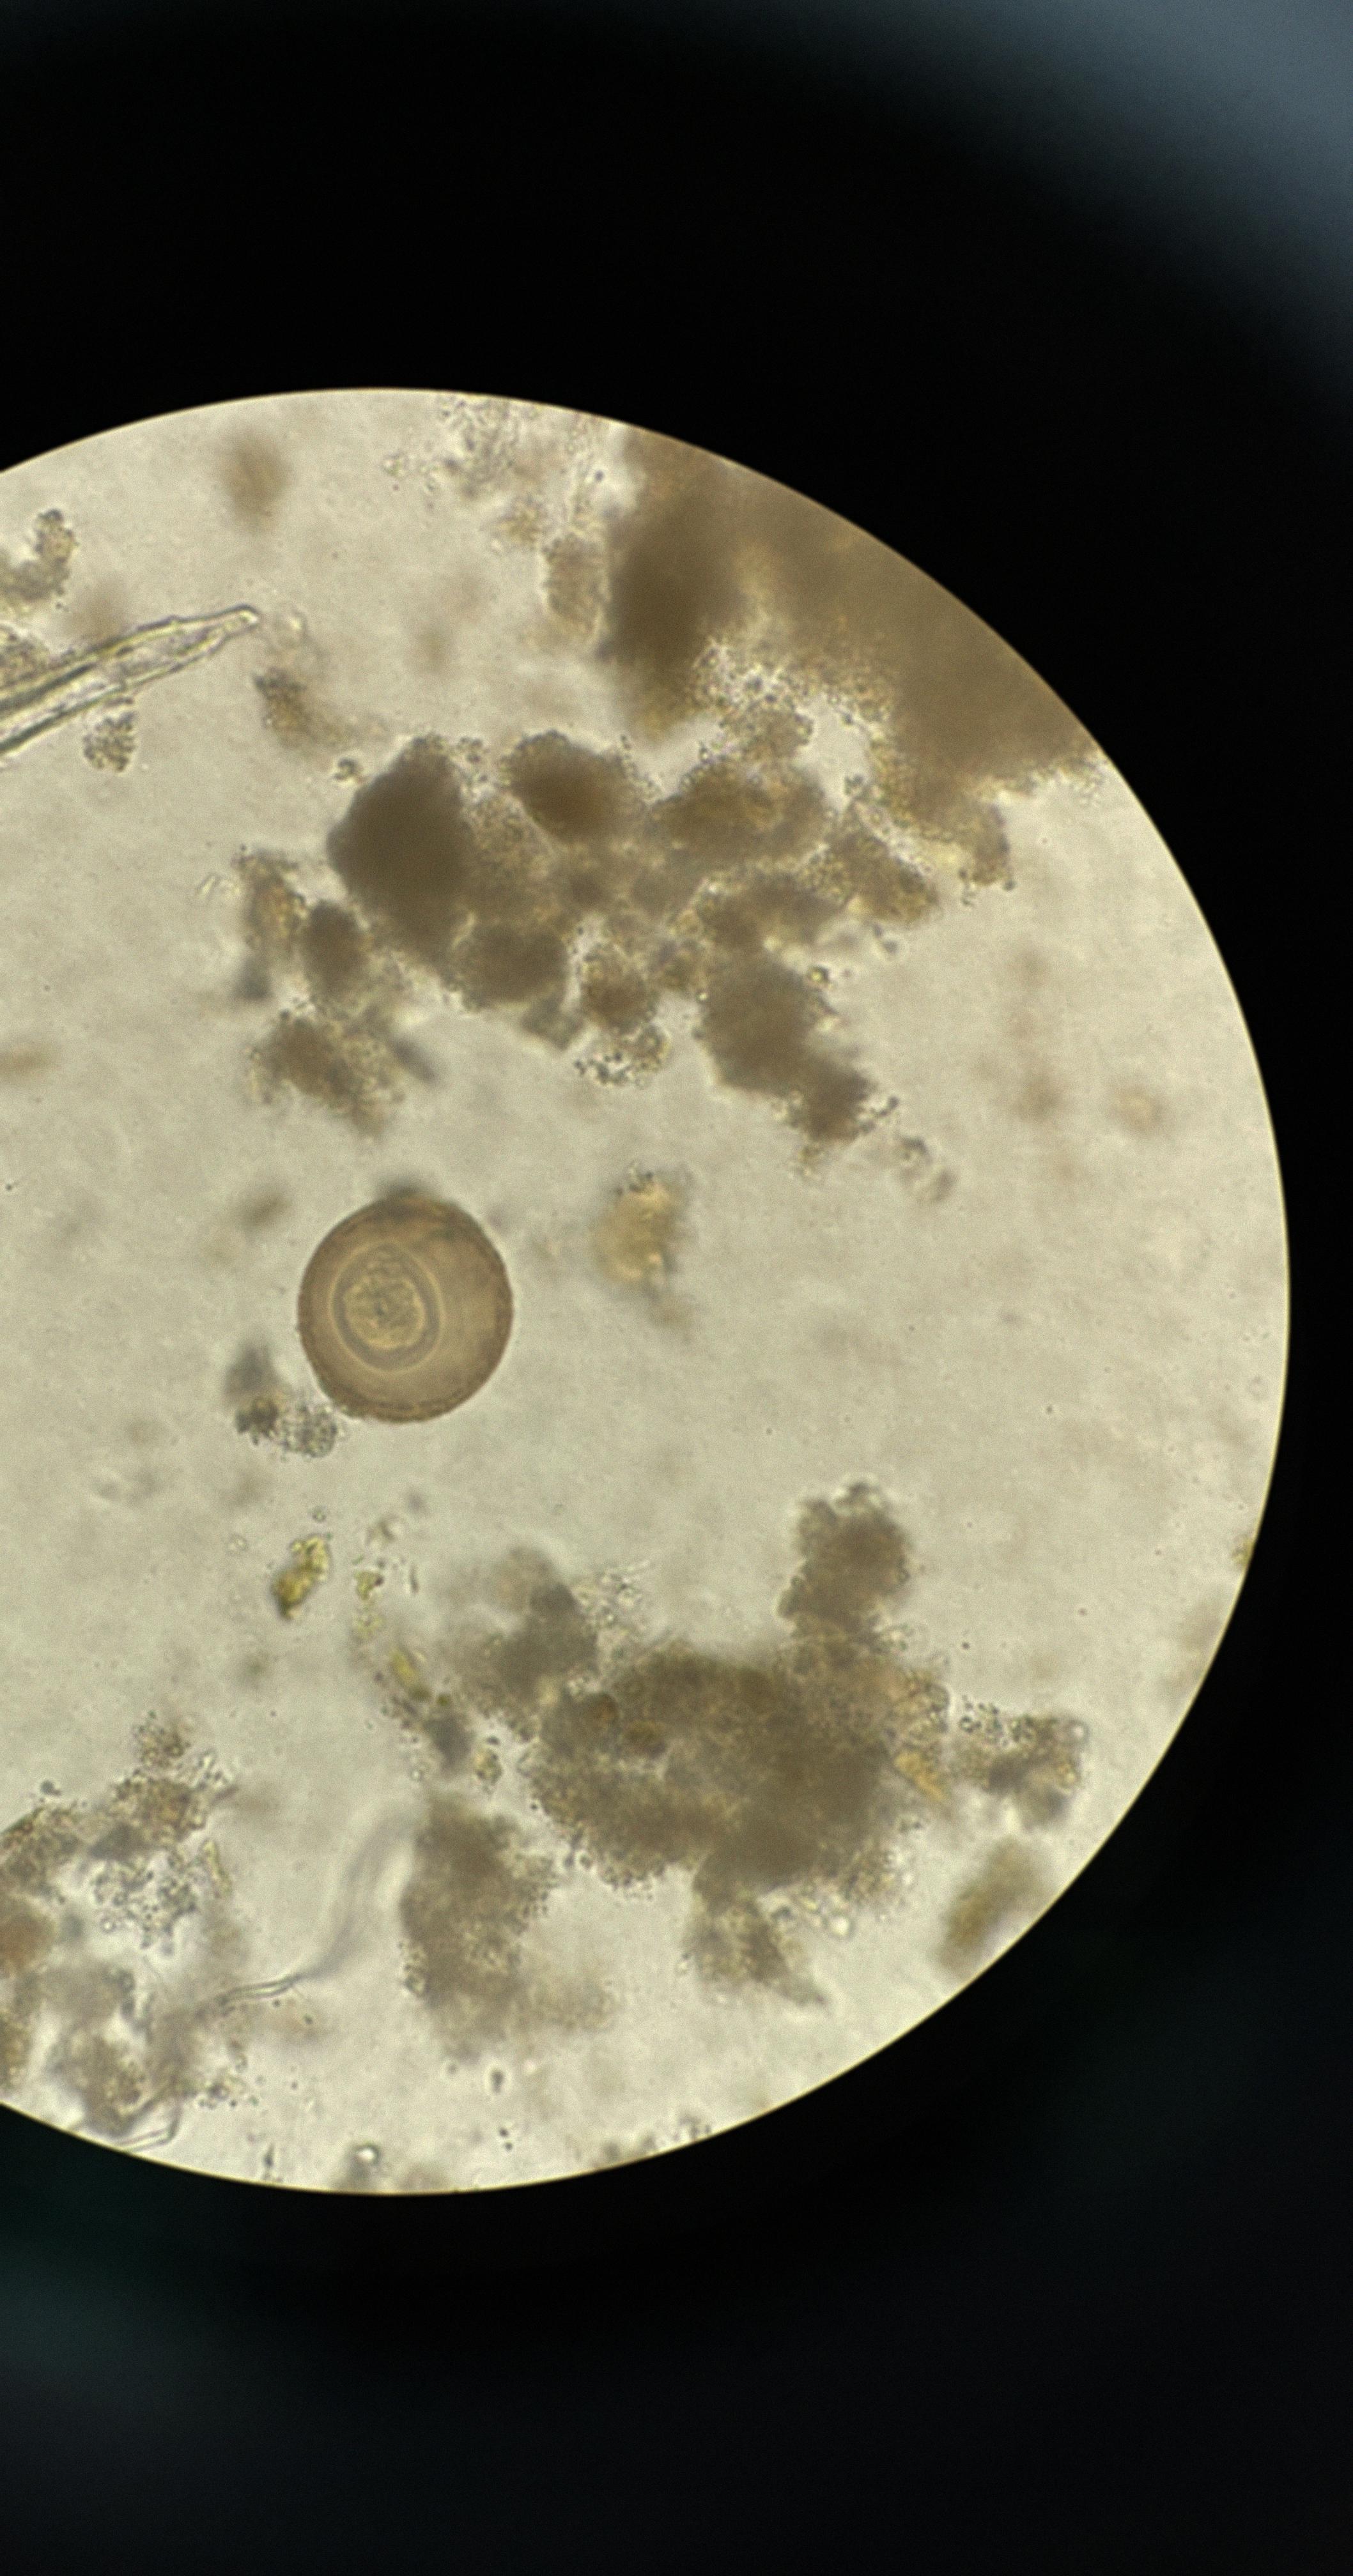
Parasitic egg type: Hymenolepis diminuta